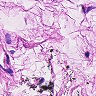
Metastatic tissue present: no